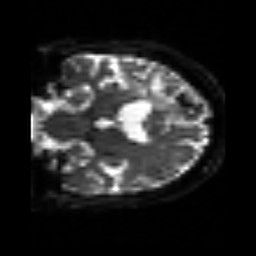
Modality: sbref
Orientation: coronal
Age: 76
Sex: female
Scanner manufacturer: siemens
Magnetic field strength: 3 T
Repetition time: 3.2 s
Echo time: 0.081 s